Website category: auto
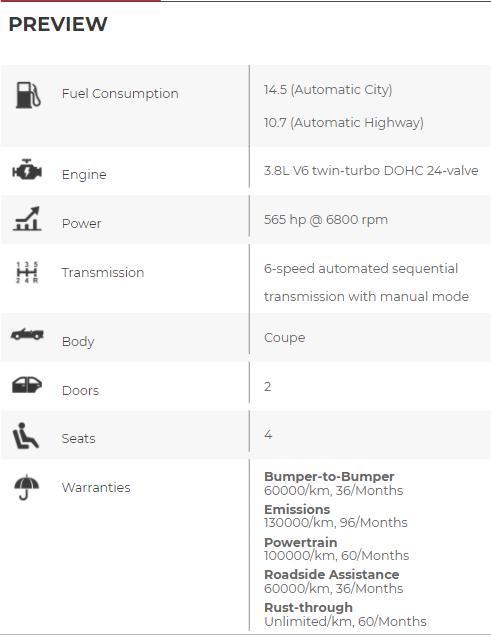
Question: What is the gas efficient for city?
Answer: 14.5 (Automatic City)

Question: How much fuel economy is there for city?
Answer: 14.5 (Automatic City)

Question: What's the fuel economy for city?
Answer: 14.5 (Automatic City)

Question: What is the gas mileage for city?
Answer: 14.5 (Automatic City)

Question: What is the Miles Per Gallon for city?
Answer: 14.5 (Automatic City)

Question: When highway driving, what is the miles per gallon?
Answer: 10.7 (Automatic Highway)

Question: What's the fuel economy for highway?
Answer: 10.7 (Automatic Highway)

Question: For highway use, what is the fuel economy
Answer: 10.7 (Automatic Highway)

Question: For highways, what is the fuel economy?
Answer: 10.7 (Automatic Highway)

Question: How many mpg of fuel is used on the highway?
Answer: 10.7 (Automatic Highway)

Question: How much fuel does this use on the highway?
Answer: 10.7 (Automatic Highway)

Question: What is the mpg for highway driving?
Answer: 10.7 (Automatic Highway)

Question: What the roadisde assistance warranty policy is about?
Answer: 60000/km, 36/Months

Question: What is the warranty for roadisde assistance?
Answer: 60000/km, 36/Months

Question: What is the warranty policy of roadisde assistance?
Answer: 60000/km, 36/Months

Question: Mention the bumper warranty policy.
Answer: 60000/km, 36/Months

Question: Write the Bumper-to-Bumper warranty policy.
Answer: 60000/km, 36/Months

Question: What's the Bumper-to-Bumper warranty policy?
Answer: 60000/km, 36/Months

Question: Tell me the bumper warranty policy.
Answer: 60000/km, 36/Months

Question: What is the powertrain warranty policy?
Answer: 100000/km, 60/Months

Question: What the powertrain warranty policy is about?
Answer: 100000/km, 60/Months

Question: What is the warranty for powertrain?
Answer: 100000/km, 60/Months